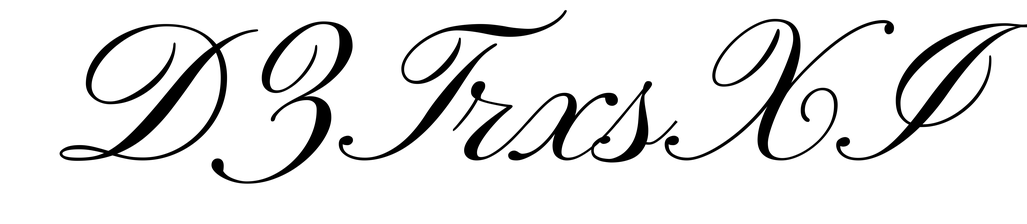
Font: PinyonScript-Regular